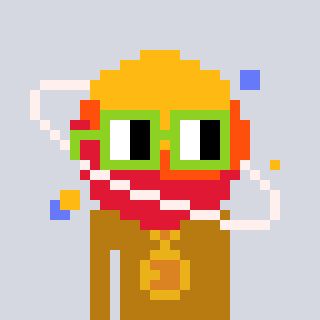
a pixel art character with square light green glasses, a saturn-shaped head and a gold-colored body on a cool background